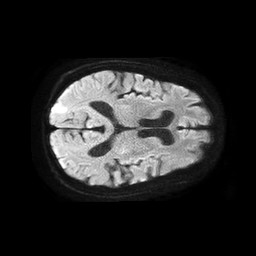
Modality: TRACE
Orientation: axial
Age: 82
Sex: female
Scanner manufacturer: philips
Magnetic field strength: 1.5 T
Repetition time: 4.6 s
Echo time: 0.08941 s